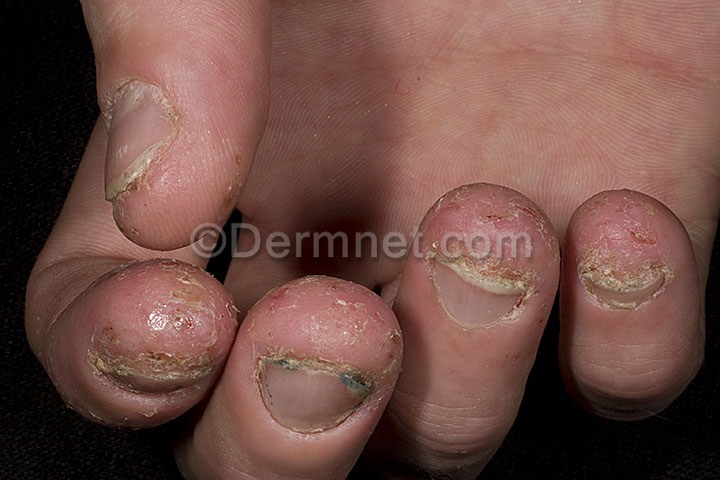
Disease: Eczema Photos